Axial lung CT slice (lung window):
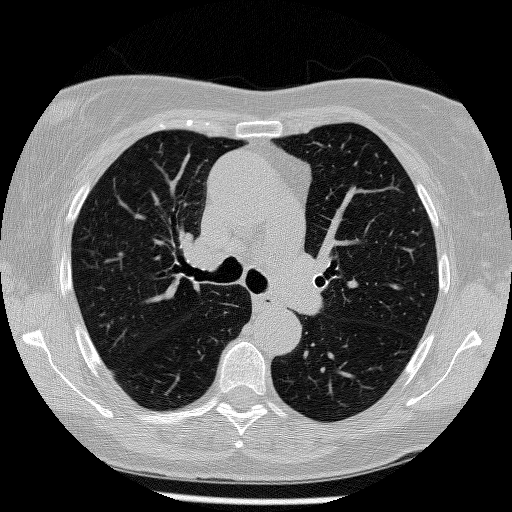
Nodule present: no